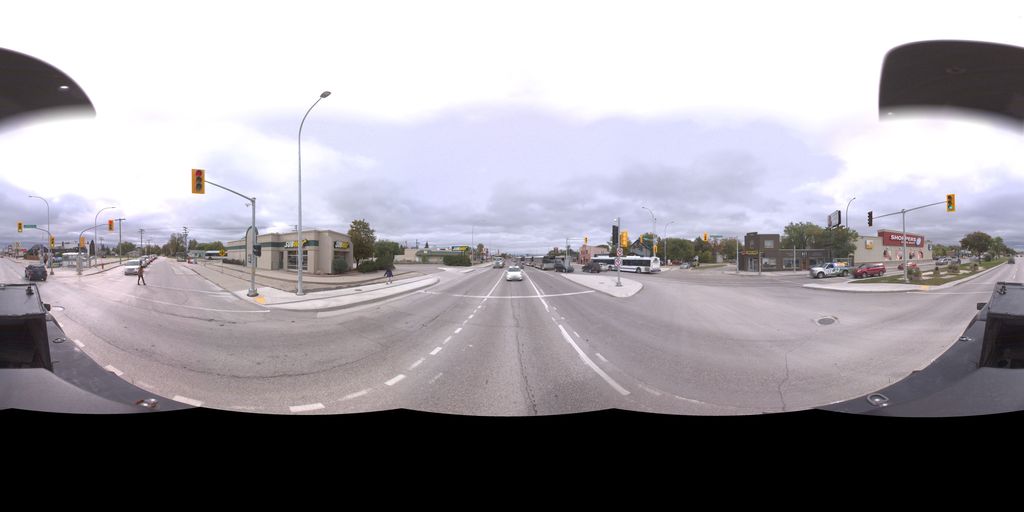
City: winnipeg